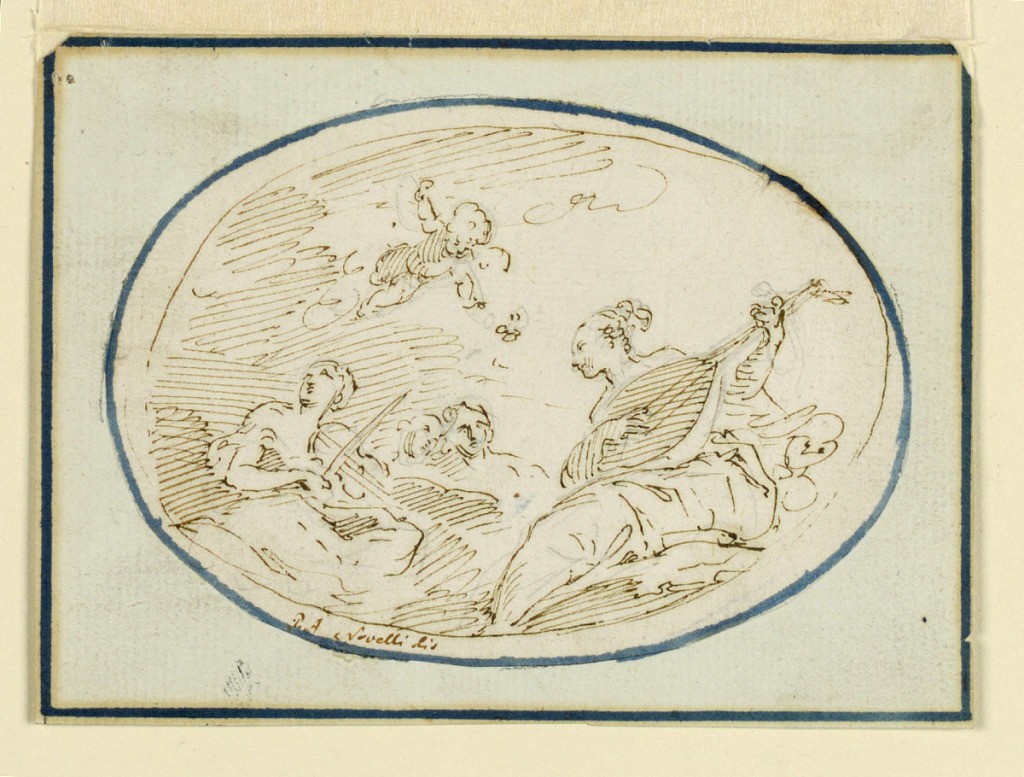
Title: Design for Ceiling Decoration, Probably the Muses
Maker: Pietro Antonio Novelli, Italian, 1728 - 1804
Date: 1750–1790
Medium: Graphite, pen and ink on paper
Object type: Drawing
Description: At left is a woman playing a viola, at right another with a lute. In between are visible the heads of two more persons. A flying putto strews flowers. Framing ink line.